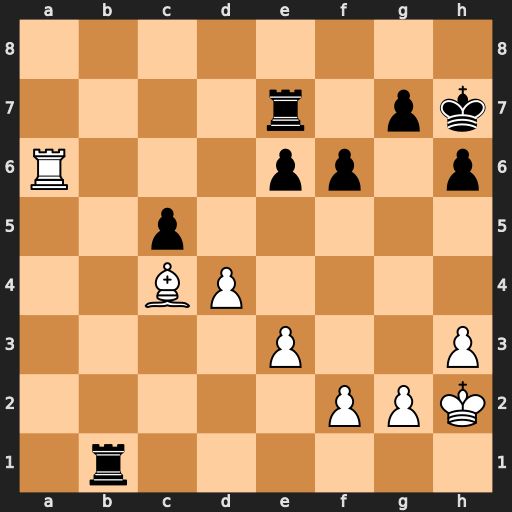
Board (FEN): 8/4r1pk/R3pp1p/2p5/2BP4/4P2P/5PPK/1r6
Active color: w
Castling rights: -
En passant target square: -
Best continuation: Bd3+ g6 Bxb1